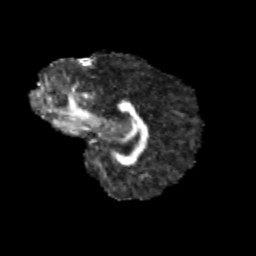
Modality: FA
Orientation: sagittal
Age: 14
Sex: female
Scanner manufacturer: siemens
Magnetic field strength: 3 T
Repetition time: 3.8 s
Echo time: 0.07 s